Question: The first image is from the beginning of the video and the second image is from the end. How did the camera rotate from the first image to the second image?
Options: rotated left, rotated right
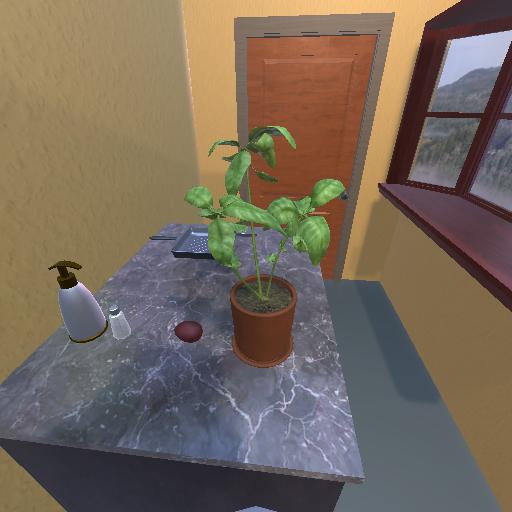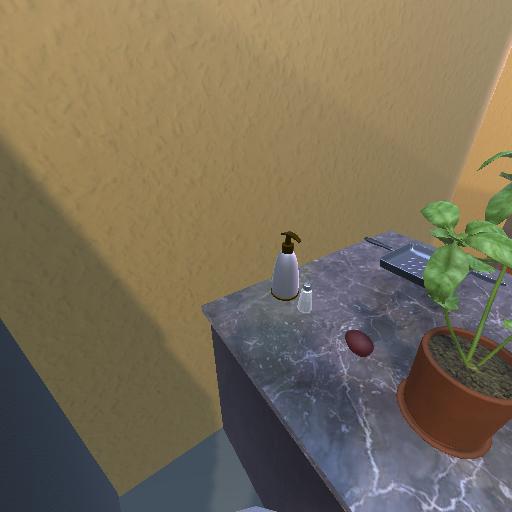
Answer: rotated left